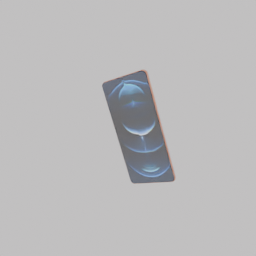
Label: electronics